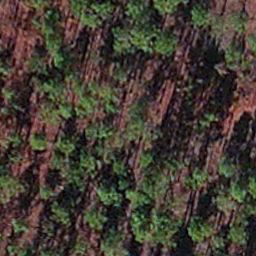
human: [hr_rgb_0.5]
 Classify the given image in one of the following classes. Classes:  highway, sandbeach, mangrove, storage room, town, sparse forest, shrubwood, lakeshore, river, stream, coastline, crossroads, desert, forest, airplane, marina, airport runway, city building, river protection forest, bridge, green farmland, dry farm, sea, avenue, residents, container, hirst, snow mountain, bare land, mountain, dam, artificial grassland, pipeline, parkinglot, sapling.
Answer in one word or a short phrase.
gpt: sapling